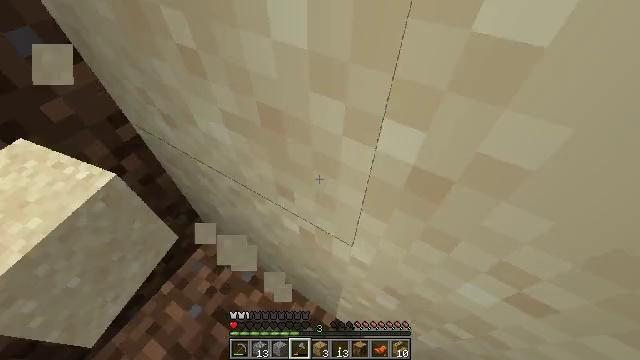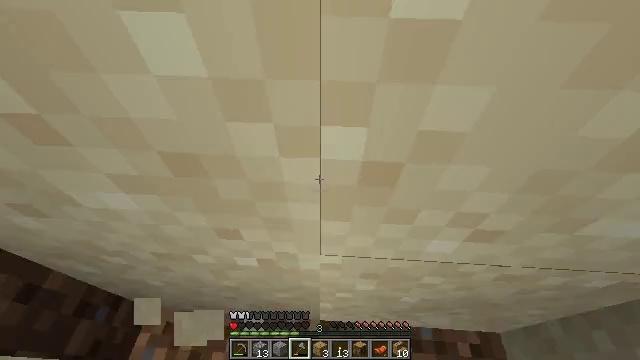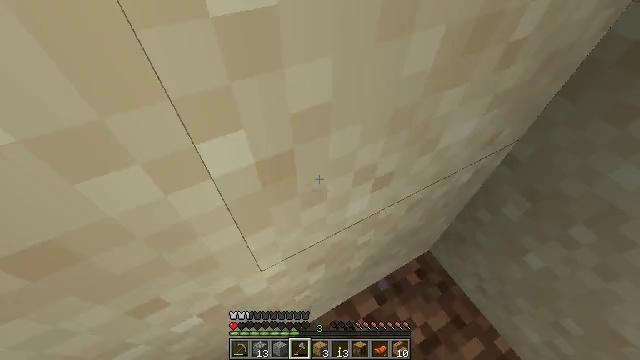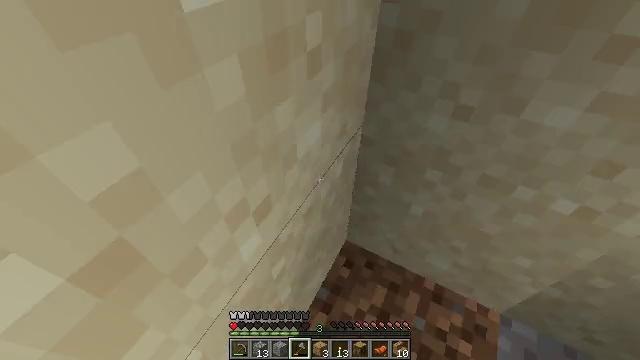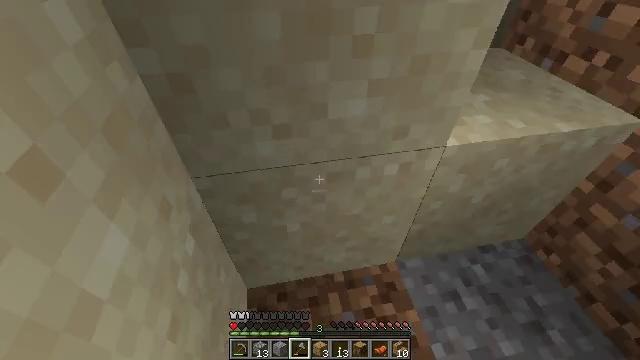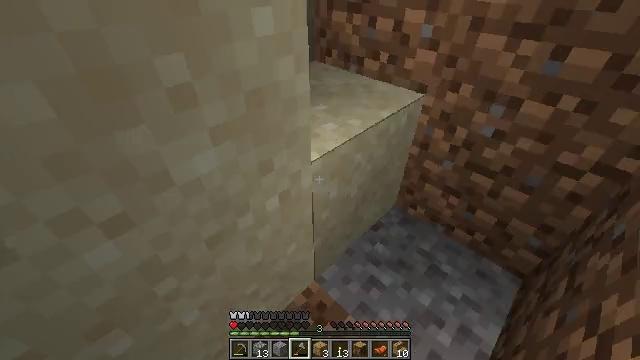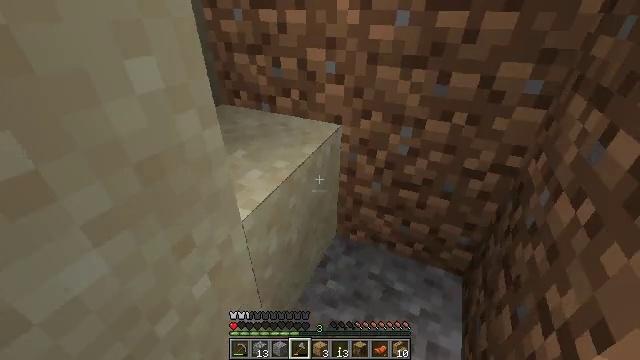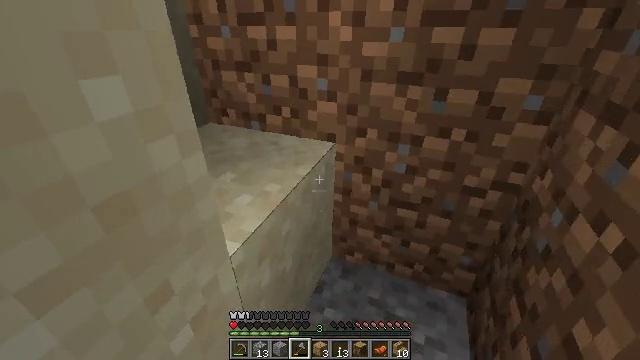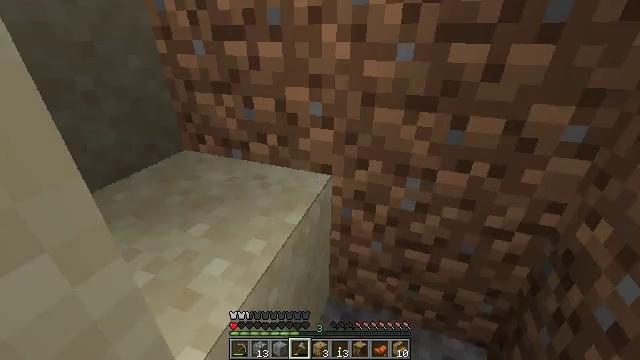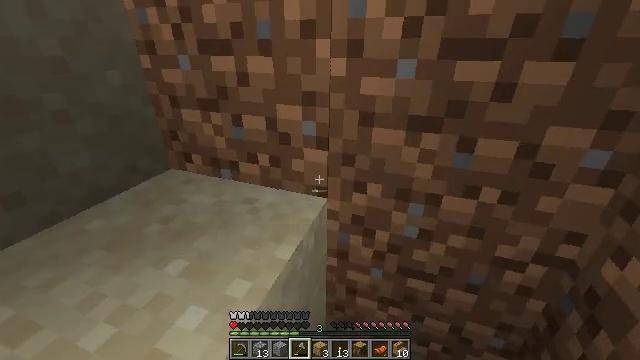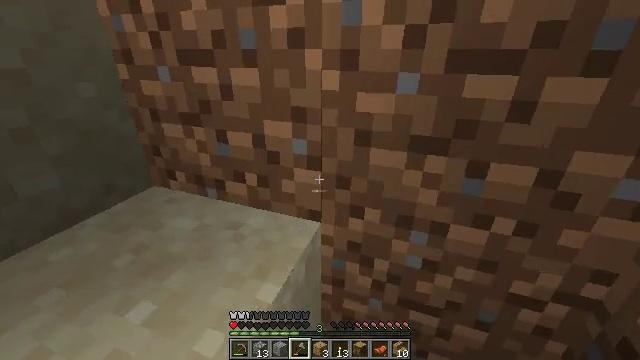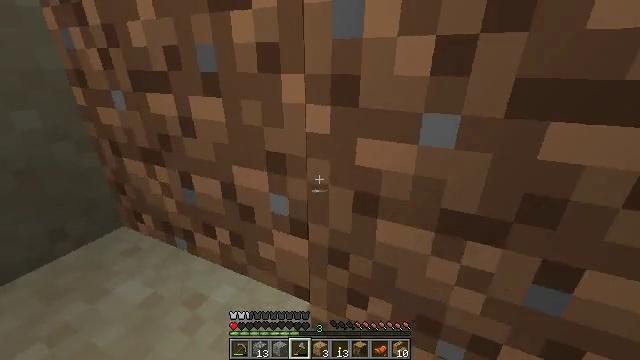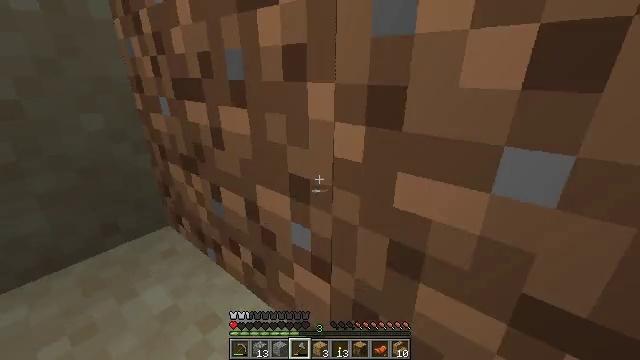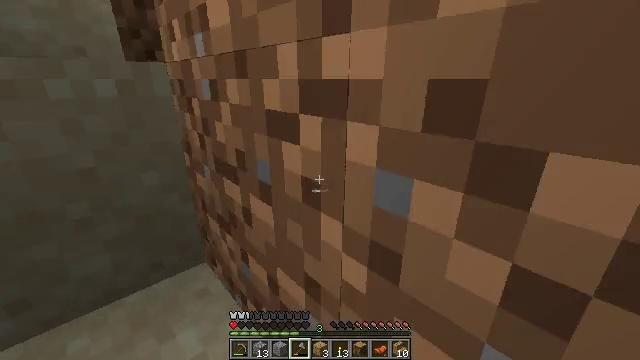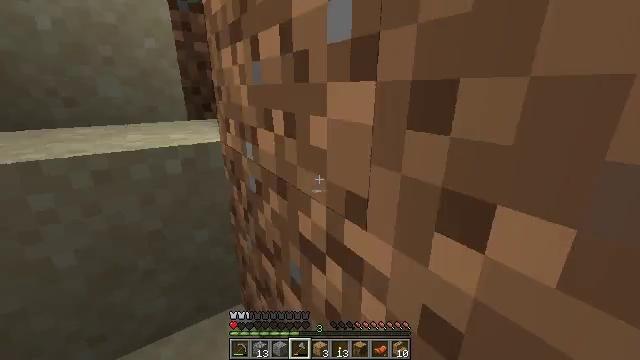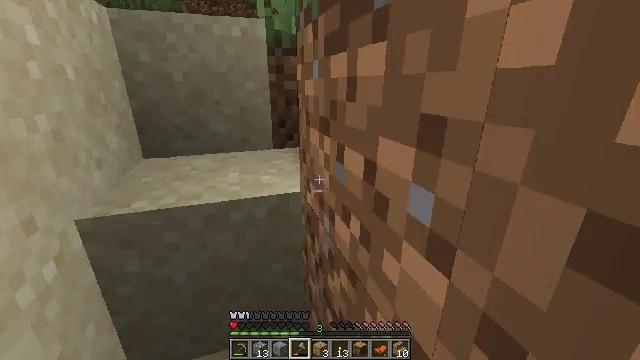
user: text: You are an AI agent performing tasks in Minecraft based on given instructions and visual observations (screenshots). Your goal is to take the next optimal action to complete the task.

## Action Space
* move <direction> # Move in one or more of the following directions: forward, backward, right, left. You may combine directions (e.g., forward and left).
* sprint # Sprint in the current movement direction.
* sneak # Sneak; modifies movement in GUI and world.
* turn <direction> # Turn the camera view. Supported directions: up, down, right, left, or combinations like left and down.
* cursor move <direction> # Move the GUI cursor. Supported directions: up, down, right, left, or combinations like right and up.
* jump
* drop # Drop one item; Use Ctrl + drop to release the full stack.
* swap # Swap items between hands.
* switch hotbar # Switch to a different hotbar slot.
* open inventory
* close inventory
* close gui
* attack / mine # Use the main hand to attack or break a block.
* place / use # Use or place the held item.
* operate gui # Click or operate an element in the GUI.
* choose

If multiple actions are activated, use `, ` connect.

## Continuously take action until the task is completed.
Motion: motion action
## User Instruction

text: Mine sand by the water.
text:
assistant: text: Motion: move forward, turn right
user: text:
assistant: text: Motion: move forward, turn right
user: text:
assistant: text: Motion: move forward, turn right and up
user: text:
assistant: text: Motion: move forward, turn right and up
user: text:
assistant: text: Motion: move forward, turn right and up
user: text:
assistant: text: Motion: move forward, turn right and up
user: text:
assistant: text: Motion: move forward, turn right and up
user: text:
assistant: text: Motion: move forward, turn right and up
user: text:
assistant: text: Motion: move forward, turn up
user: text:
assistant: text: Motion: move forward
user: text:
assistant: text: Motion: move forward, turn left and up
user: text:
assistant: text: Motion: move forward, turn left and up
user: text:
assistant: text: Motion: move forward, turn left and up, jump
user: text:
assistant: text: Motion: move forward, turn left and up, jump
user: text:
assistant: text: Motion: move forward, turn left and down, jump
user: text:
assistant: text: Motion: move forward, turn left and down, jump
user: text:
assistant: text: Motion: move forward, jump
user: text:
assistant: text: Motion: move forward, jump
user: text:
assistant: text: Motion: move forward, turn up, jump
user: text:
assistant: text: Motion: move forward, turn up, jump
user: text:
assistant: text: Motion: move forward, turn up, jump
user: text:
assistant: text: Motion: move forward, jump
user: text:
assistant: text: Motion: move forward, jump
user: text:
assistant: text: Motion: move forward, jump
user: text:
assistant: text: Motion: move forward, turn right, jump
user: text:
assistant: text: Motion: move forward, turn right and up, jump
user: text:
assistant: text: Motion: move forward, turn right, jump
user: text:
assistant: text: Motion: move forward, turn left and down, jump
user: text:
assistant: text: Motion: move forward, turn left and down, jump
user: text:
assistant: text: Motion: move forward, turn left, jump